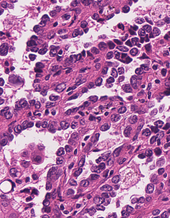
Tumor epithelial tissue: yes
Tumor-associated stroma tissue: no
Normal tissue: no